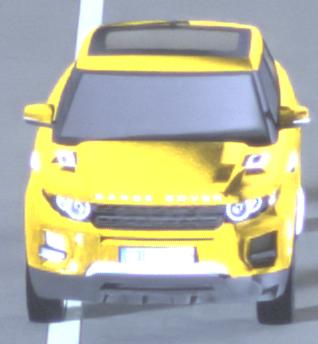
Make: Land Rover
Model: Range Rover Evoque 2.0 Si4
Detailed model: Range Rover Evoque (I)
Model produced from: 2011/08
Model produced until: 2013/11
Doors: 5
Color: yellow
Road condition: dry road
Daytime: midday
Contrast: medium contrast